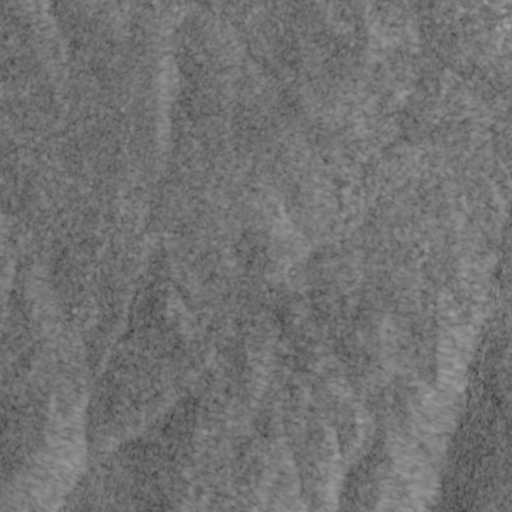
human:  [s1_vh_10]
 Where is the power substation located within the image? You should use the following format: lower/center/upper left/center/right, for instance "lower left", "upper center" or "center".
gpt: The power substation is located in the center left of the image.
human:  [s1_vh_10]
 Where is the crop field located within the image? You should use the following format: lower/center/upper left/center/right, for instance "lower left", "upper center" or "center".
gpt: There is no crop field in the image.

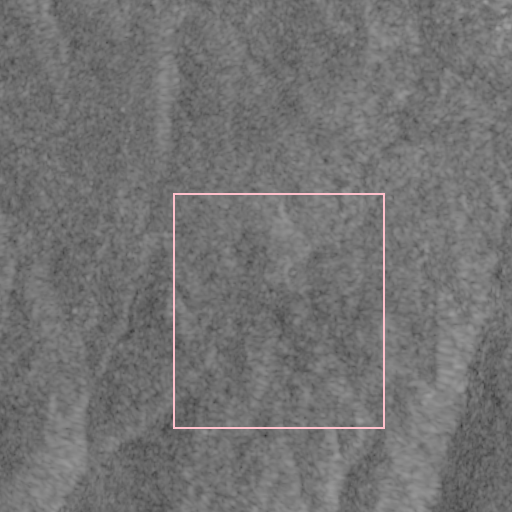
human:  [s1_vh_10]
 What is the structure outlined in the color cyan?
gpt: There is no cyan outline.
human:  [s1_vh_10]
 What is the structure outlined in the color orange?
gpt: There is no structure outlined in orange.